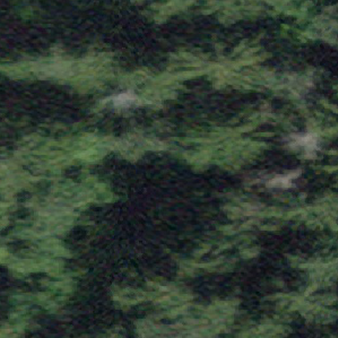
Label: other